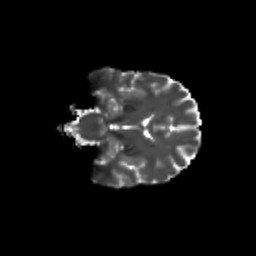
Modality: T2w
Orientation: coronal
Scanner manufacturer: siemens
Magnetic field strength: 3 T
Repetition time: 9.2 s
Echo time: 0.084 s